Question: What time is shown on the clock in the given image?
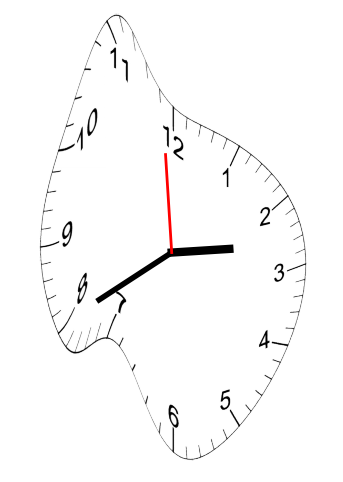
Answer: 02:39:59